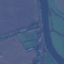
Label: River